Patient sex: M
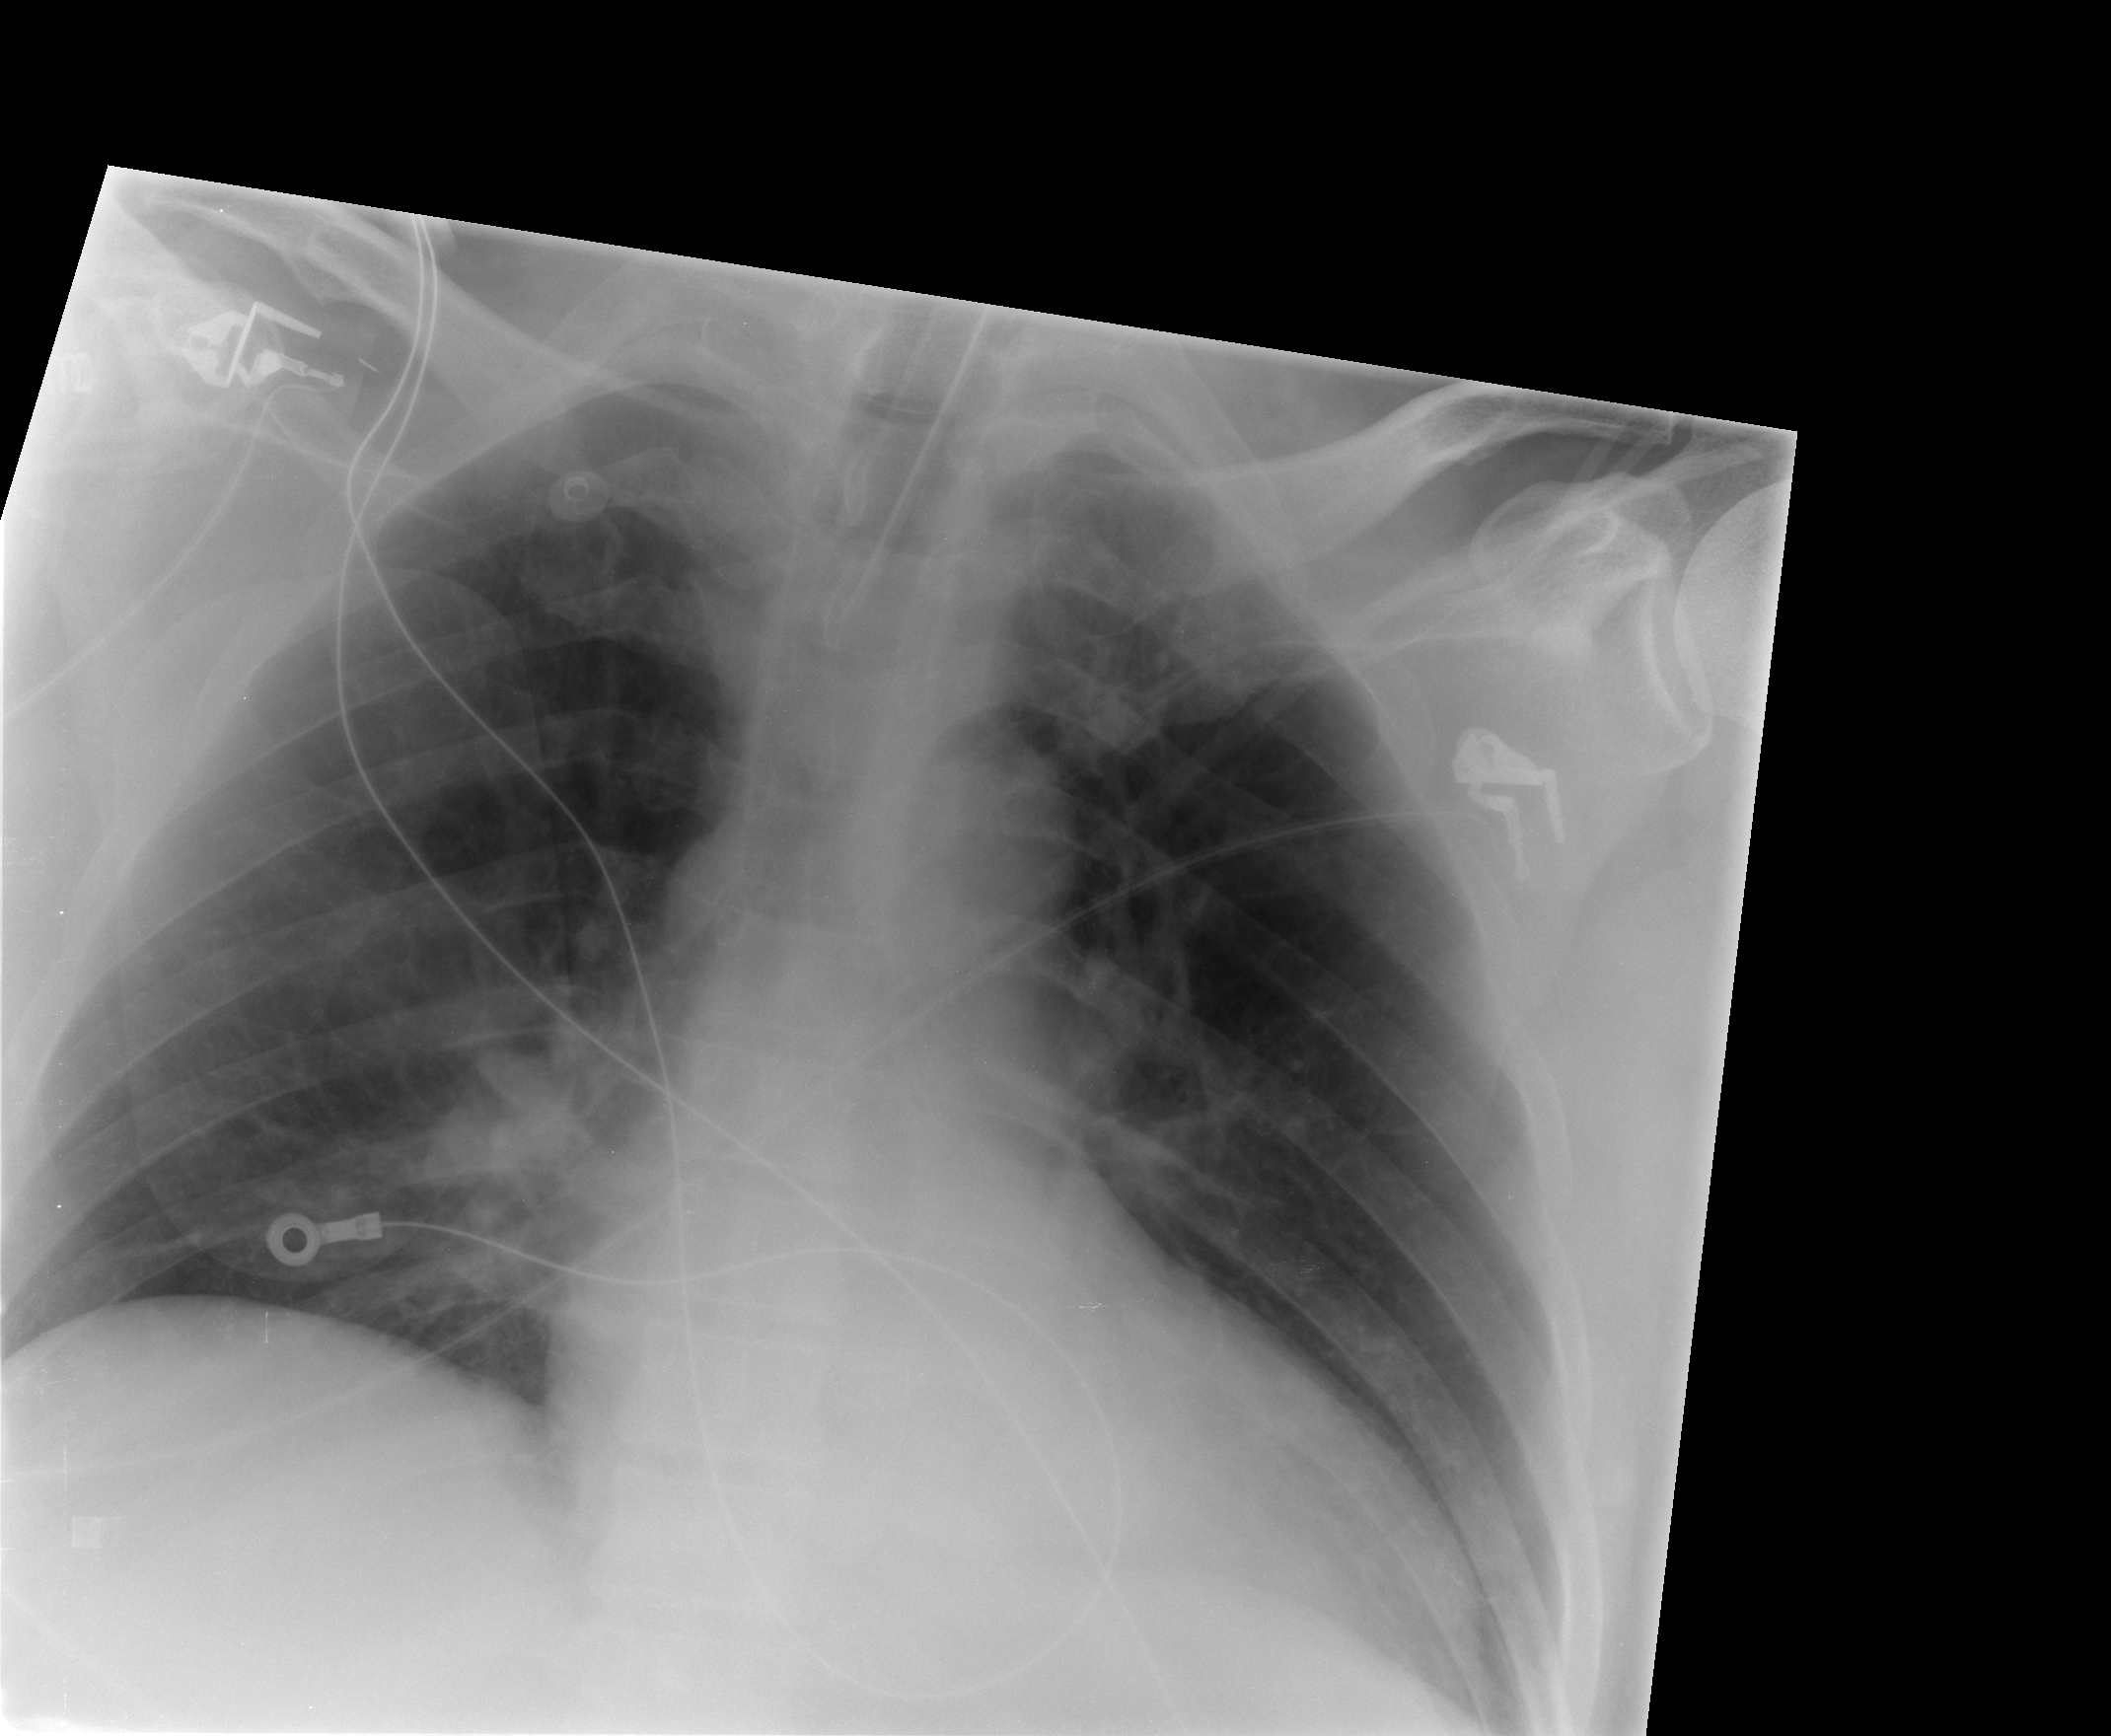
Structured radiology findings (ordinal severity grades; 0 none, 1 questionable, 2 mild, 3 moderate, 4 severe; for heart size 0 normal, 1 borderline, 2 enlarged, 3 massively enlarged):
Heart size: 2
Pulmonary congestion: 1
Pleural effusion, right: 0
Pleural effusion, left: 0
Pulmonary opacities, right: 0
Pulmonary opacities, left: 0
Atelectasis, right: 2
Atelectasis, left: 2